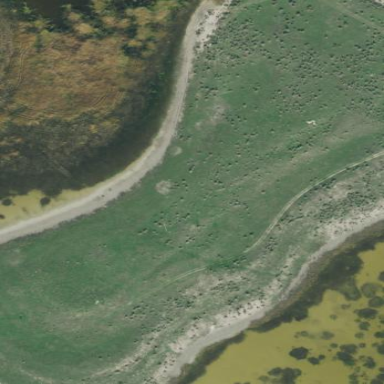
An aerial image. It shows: Marshy wetland area.